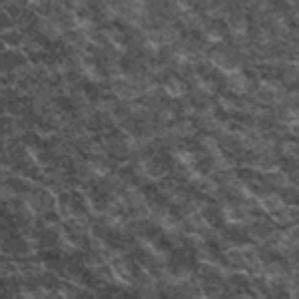
Label: frost